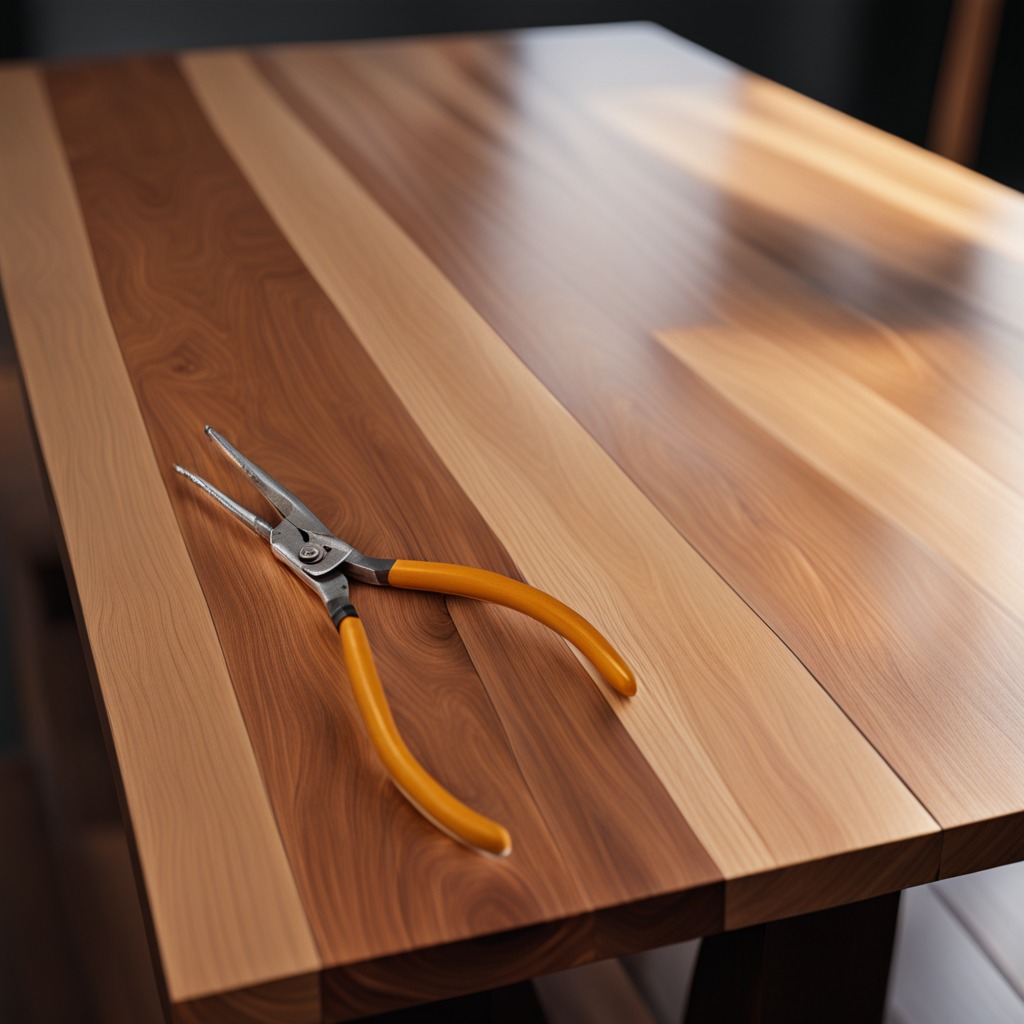
A plier is lying on a wooden table in a carpentry studio.